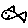
Label: fish